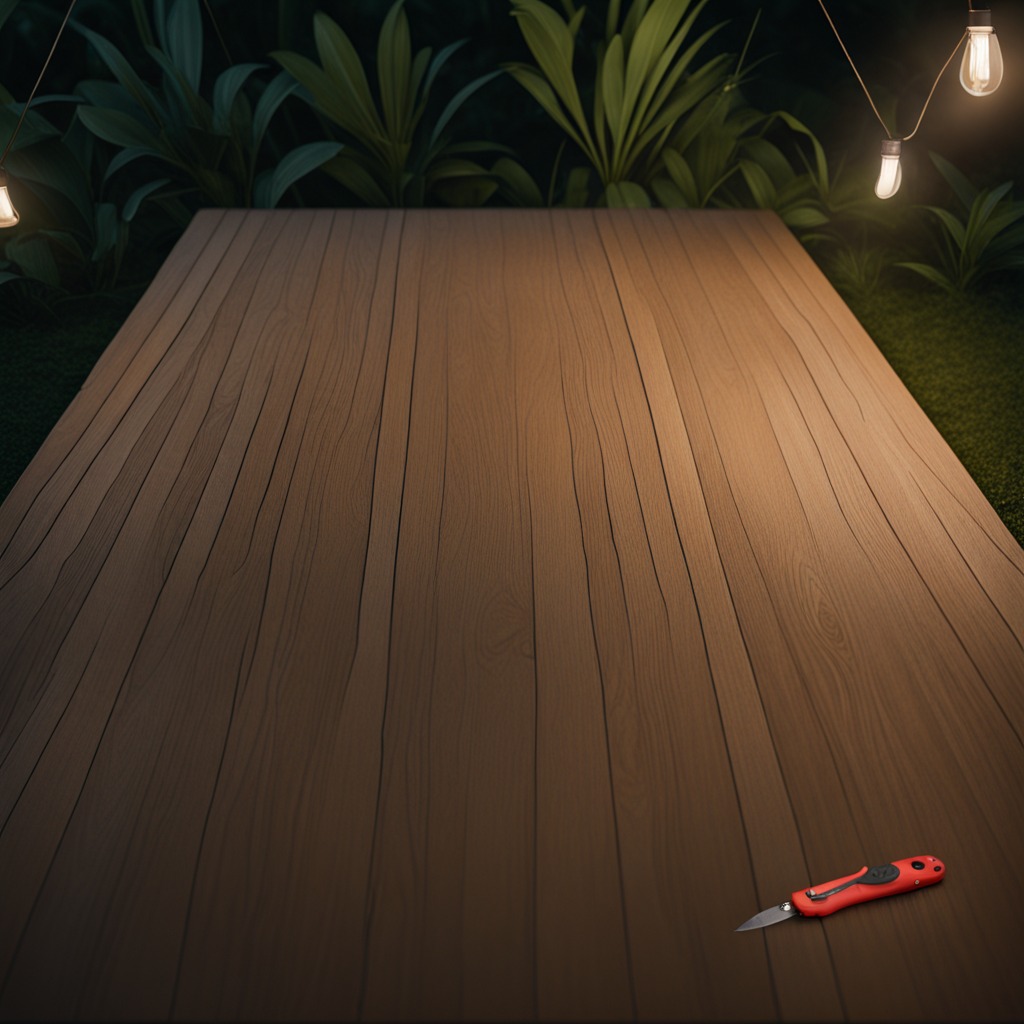
A utility knife is lying on the wooden table.